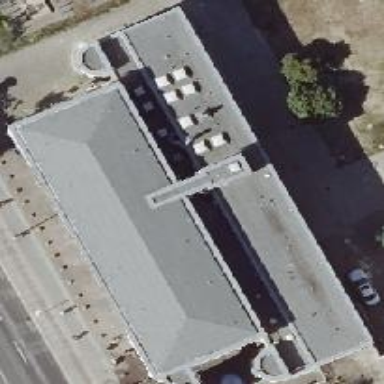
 specifically catering to youth and families."